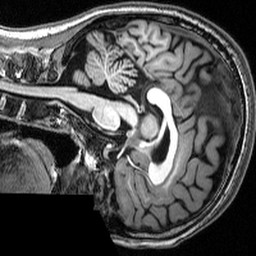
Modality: T1w
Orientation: sagittal
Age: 24
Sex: female
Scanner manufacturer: siemens
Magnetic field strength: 3 T
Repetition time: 2.53 s
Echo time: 0.00339 s